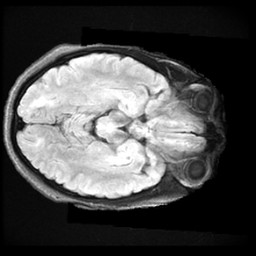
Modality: FLAIR
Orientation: axial
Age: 33
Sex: female
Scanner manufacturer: ge
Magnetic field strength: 3 T
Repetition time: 11 s
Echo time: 0.1497 s